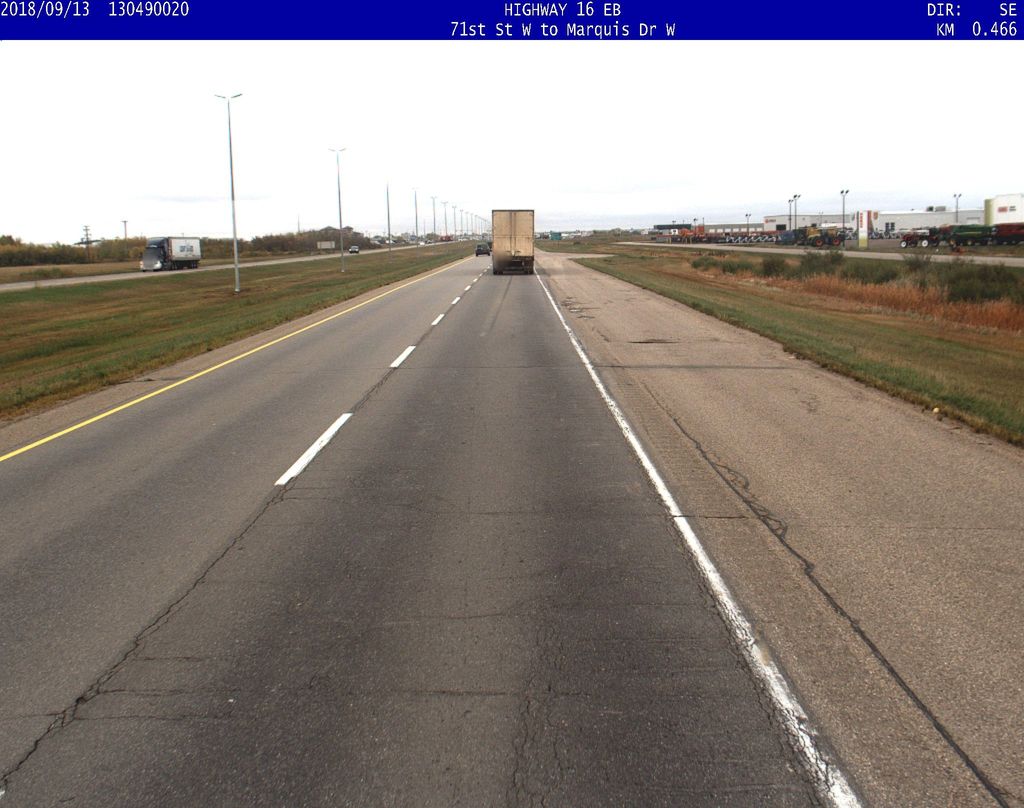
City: saskatoon